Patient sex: M
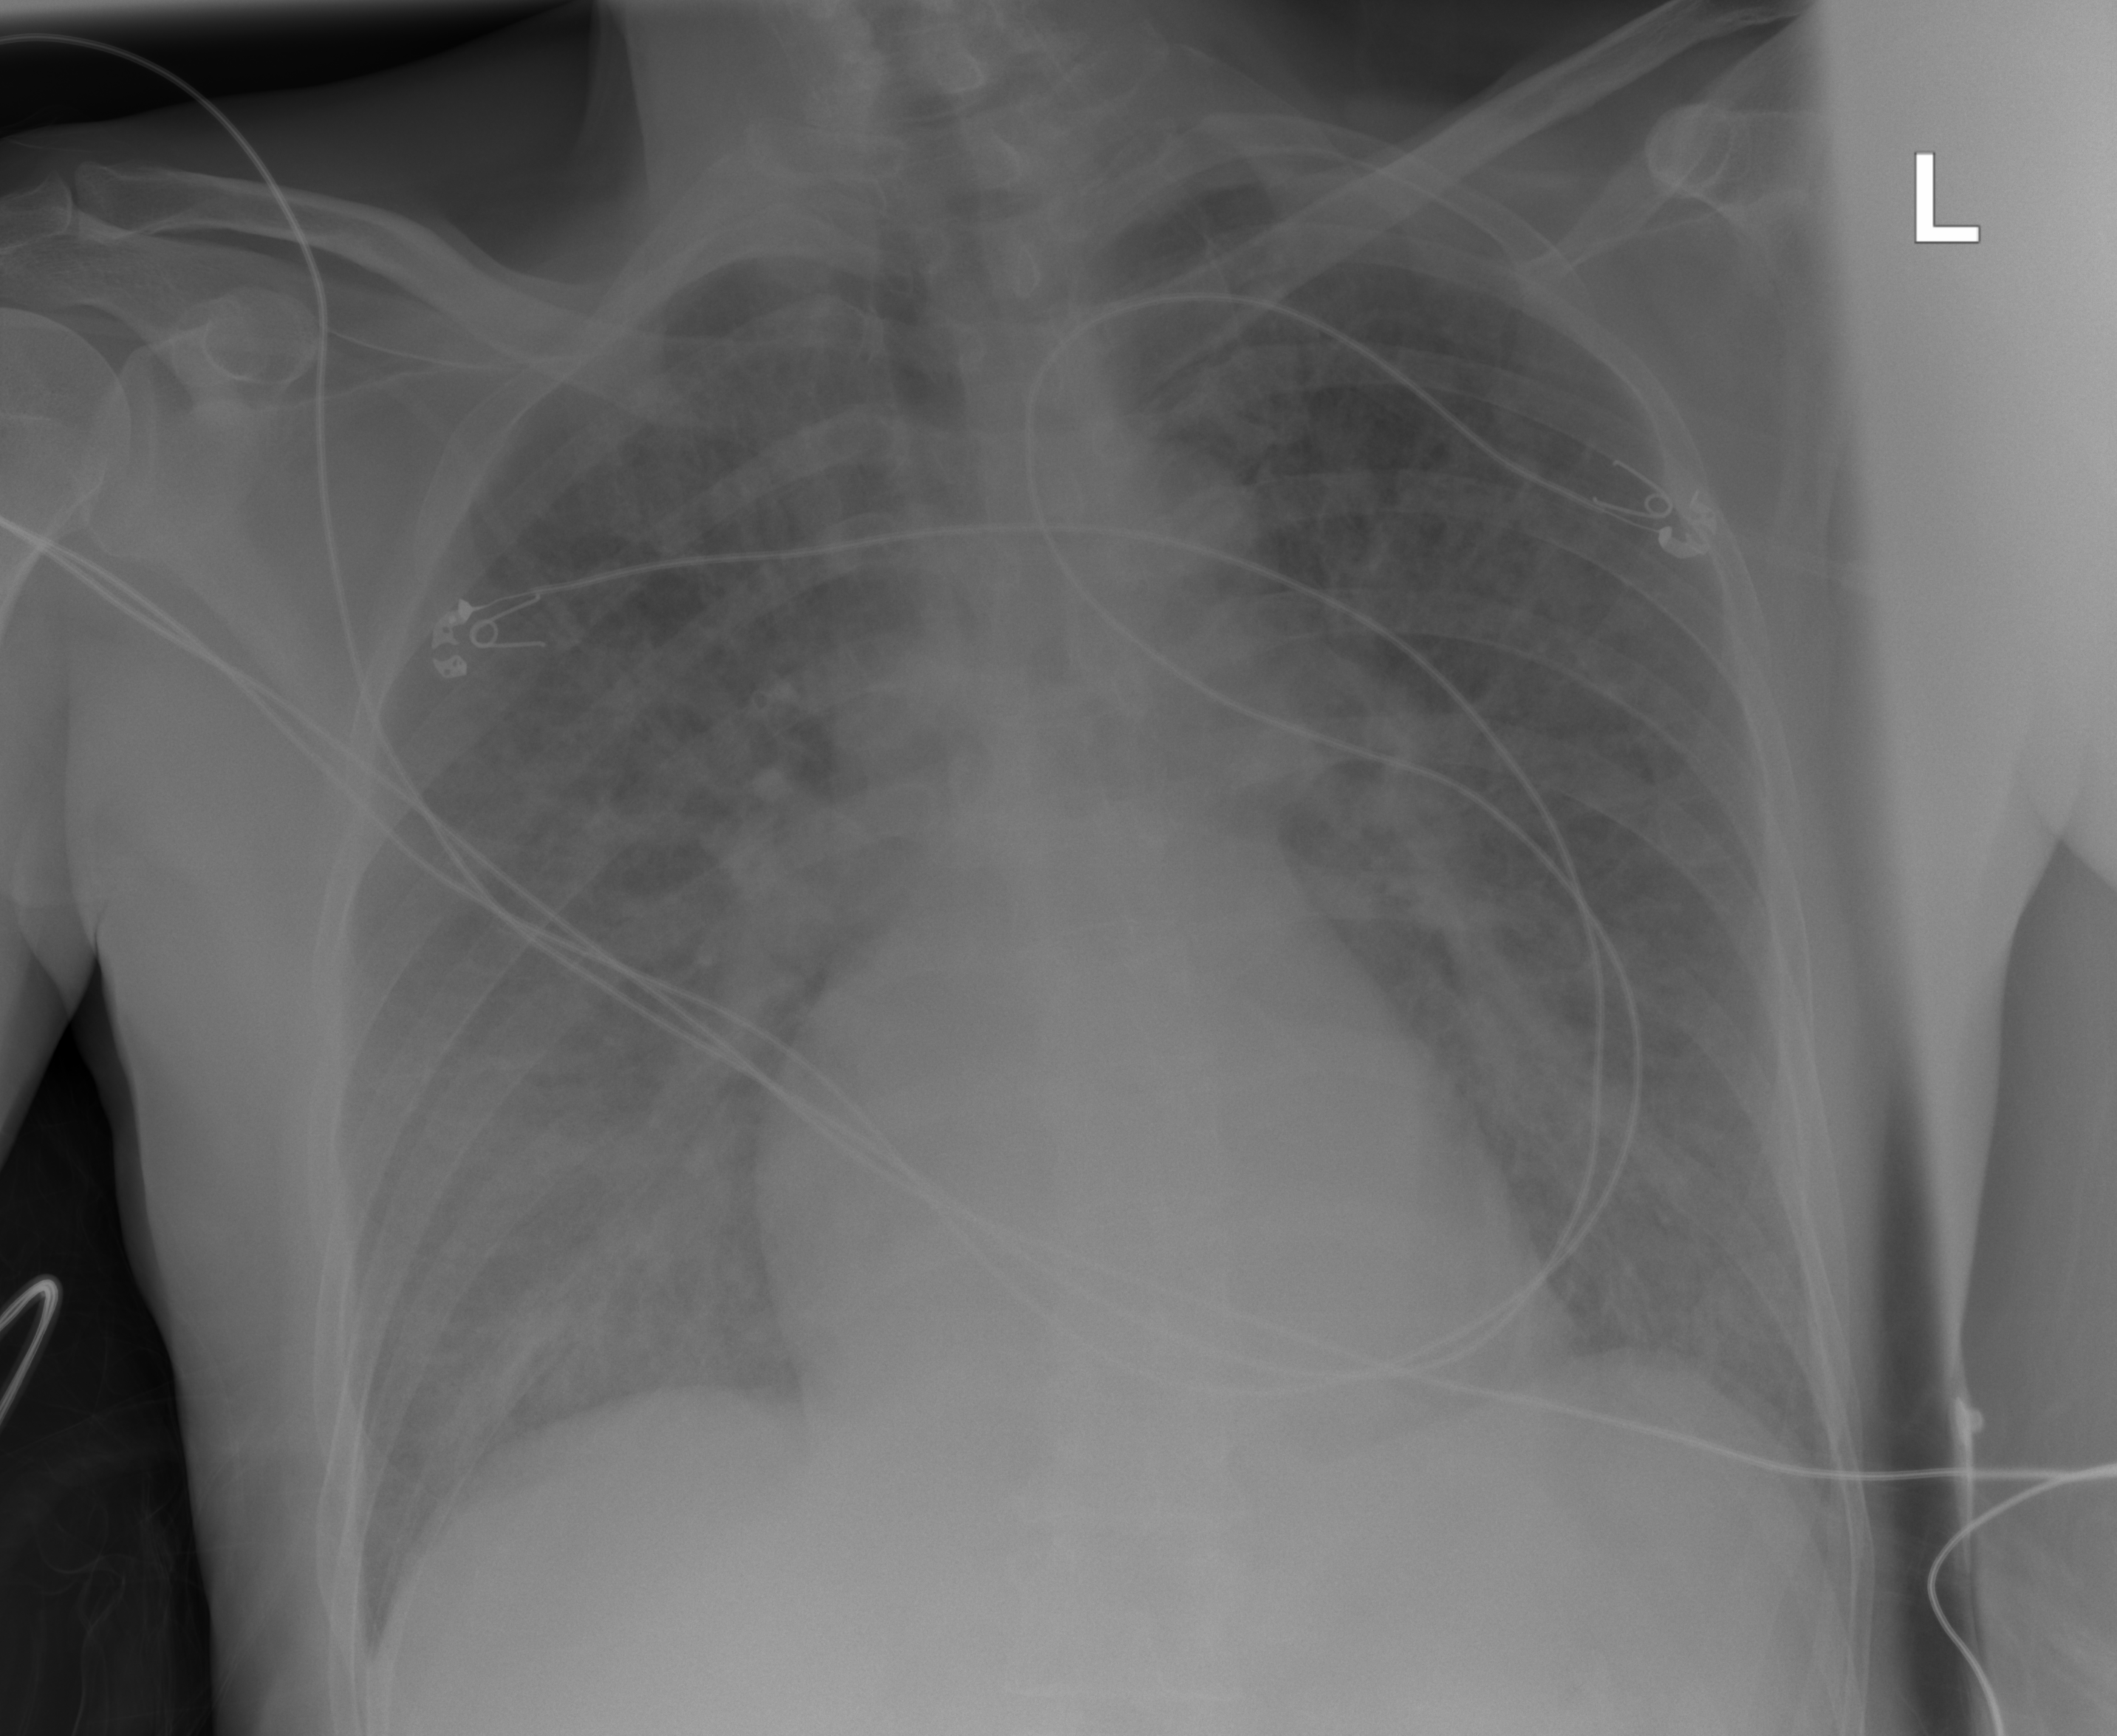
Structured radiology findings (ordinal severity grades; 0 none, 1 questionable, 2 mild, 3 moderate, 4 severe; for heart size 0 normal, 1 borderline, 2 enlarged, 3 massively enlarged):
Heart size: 1
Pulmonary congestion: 3
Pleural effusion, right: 0
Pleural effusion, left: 0
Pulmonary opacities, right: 2
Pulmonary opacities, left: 0
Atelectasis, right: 0
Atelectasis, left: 0